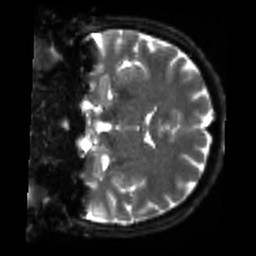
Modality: sbref
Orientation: coronal
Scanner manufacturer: siemens
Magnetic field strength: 3 T
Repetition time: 4 s
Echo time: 0.0594 s